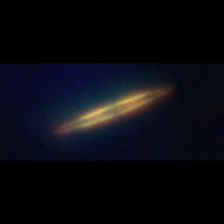
Taxon: Pennate
Group: Diatoms